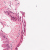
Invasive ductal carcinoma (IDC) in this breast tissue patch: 0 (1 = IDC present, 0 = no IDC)